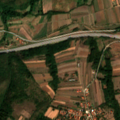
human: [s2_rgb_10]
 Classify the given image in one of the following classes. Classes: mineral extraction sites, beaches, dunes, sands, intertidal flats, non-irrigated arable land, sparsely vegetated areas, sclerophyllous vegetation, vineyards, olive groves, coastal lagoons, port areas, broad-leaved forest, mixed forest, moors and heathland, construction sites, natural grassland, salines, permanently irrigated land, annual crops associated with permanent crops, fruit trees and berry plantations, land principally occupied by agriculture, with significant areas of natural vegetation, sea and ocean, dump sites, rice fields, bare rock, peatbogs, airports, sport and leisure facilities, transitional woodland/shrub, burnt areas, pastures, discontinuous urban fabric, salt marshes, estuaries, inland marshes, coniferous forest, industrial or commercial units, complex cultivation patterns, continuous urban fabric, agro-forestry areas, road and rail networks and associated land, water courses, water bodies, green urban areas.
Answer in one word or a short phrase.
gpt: discontinuous urban fabric, non-irrigated arable land, land principally occupied by agriculture, with significant areas of natural vegetation, broad-leaved forest, transitional woodland/shrub